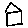
Label: house